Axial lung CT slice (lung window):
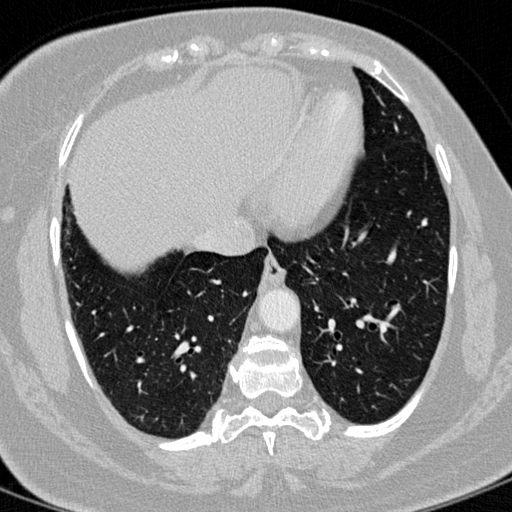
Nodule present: no